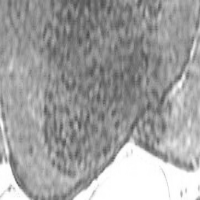
Label: prophase